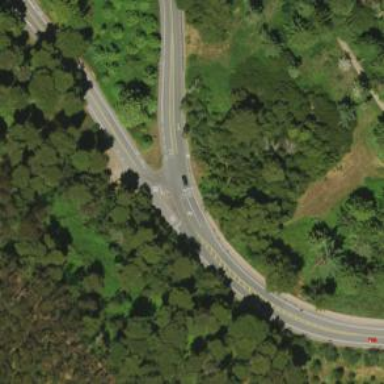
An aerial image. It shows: Tertiary road.